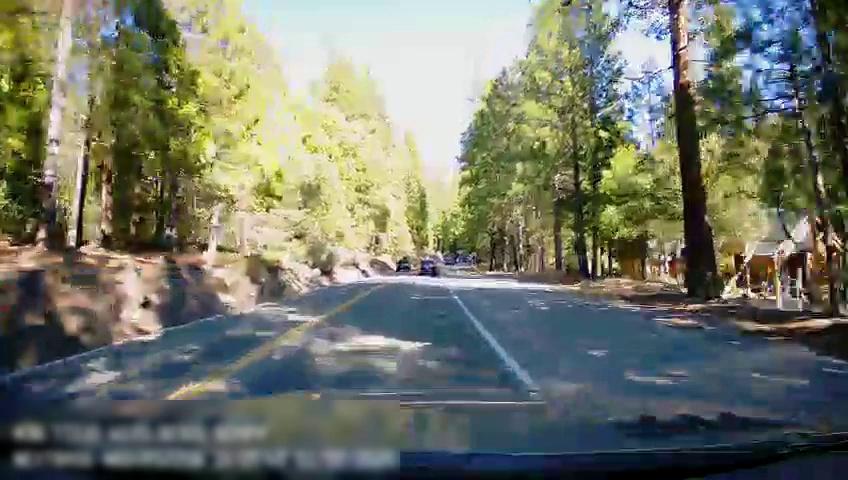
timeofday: Day
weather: Sunny
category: Drivable Space
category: Vehicles | SUV
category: Vehicles | Car
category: Lanes | Opposite Lane
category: Lanes | Opposite Lane
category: Lanes | Current Lane
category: Lanes | Current Lane